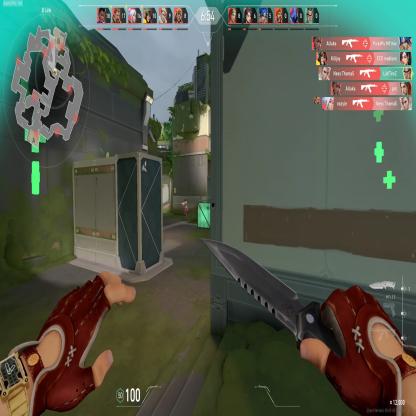
Label: enemy